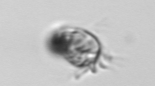
Label: Ciliophora